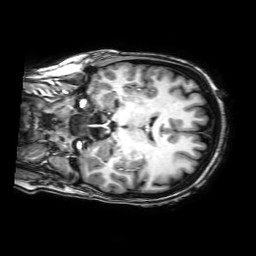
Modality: T1w
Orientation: coronal
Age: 27
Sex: female
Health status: ill